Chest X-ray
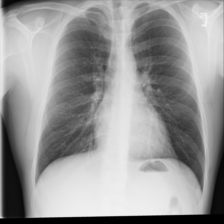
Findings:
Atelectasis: negative
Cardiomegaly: negative
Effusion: negative
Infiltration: negative
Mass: negative
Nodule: negative
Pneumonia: negative
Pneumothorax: negative
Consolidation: negative
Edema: negative
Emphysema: negative
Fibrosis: negative
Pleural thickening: negative
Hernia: negative